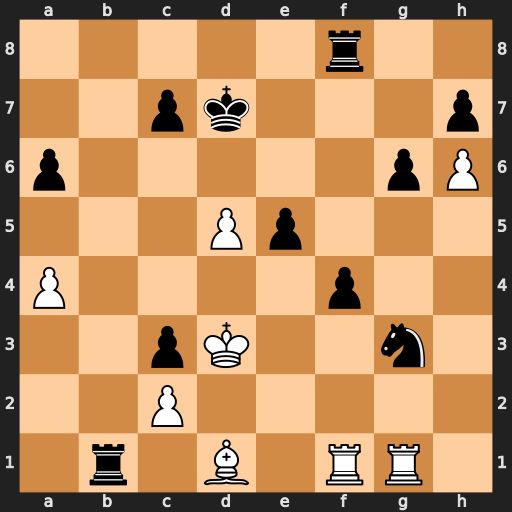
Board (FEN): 5r2/2pk3p/p5pP/3Pp3/P4p2/2pK2n1/2P5/1r1B1RR1
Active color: w
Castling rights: -
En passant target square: -
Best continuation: Bg4+ Kd6 Rxb1